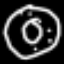
Label: donut